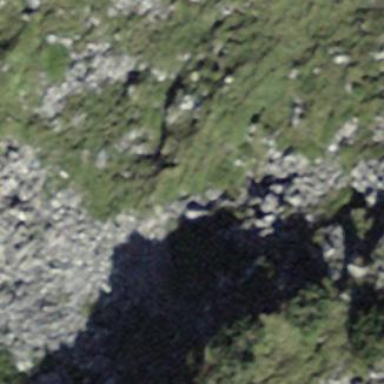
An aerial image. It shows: Natural scree.